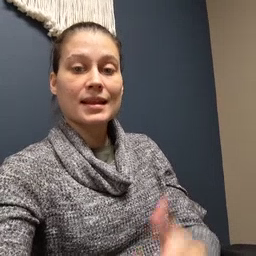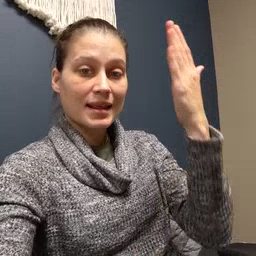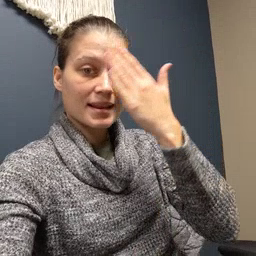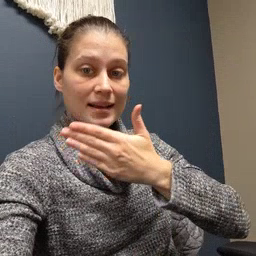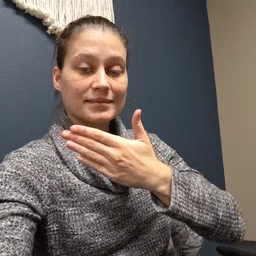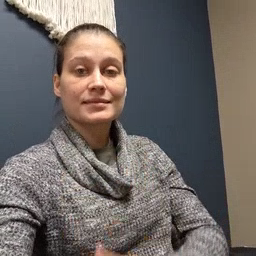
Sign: night